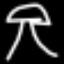
Label: mushroom